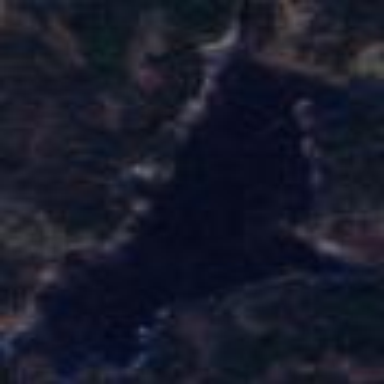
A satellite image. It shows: Serene lake.